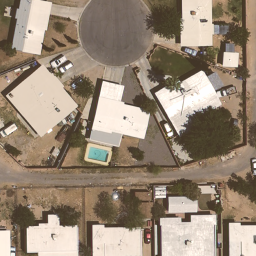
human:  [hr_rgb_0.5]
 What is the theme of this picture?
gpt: medium residential

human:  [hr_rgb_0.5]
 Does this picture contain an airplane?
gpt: no

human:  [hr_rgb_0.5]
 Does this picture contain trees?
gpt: yes

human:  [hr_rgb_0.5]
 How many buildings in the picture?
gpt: eight

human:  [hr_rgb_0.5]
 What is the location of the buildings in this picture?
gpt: up and bottom